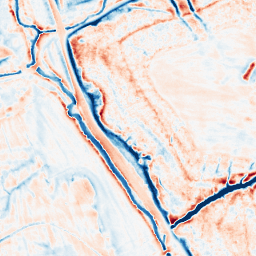
Category: edge_preserving
Decomposition family: anisotropic_diffusion
Decomposition parameters: iterations: 50
kappa: 100
gamma: 0.15
Upsampling method: bilinear
Upsampling parameters: scale: 4
Upsampling scale: 4